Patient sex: F
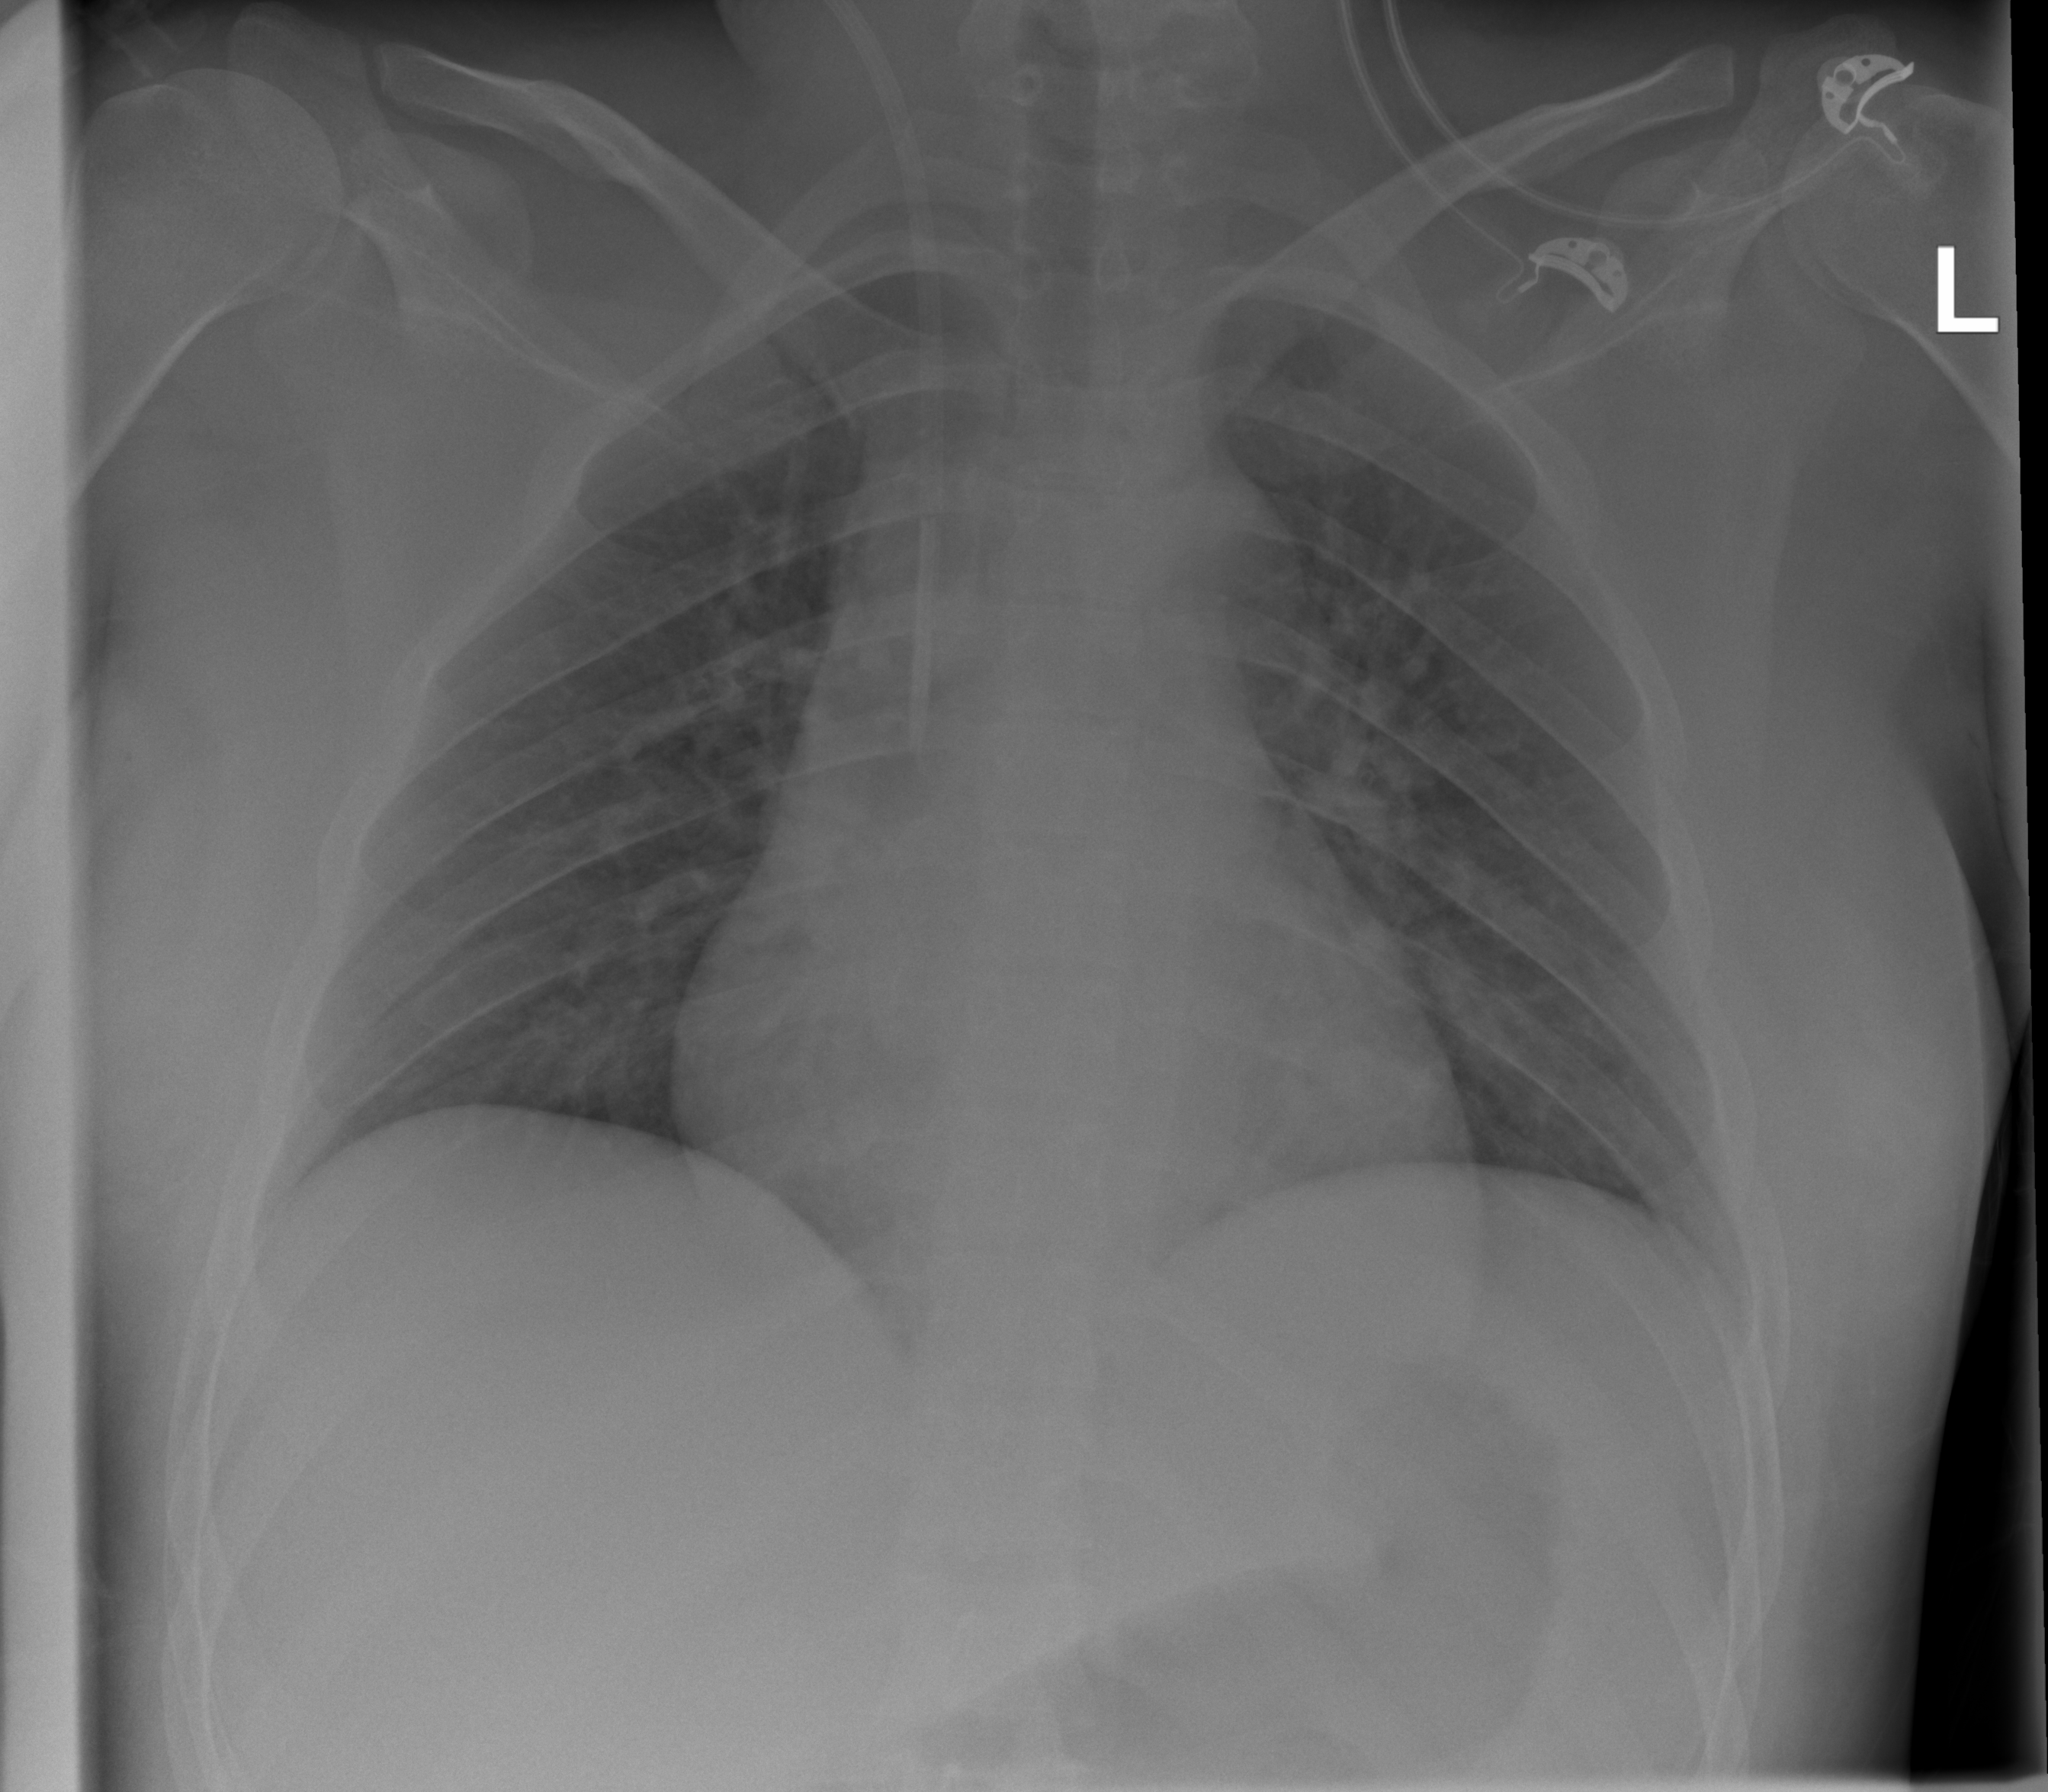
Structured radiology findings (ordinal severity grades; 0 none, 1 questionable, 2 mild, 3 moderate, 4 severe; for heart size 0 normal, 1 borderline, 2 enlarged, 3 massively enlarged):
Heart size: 1
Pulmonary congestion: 2
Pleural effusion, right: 0
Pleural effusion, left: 0
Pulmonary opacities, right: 0
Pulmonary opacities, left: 0
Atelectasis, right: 0
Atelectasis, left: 0